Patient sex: F
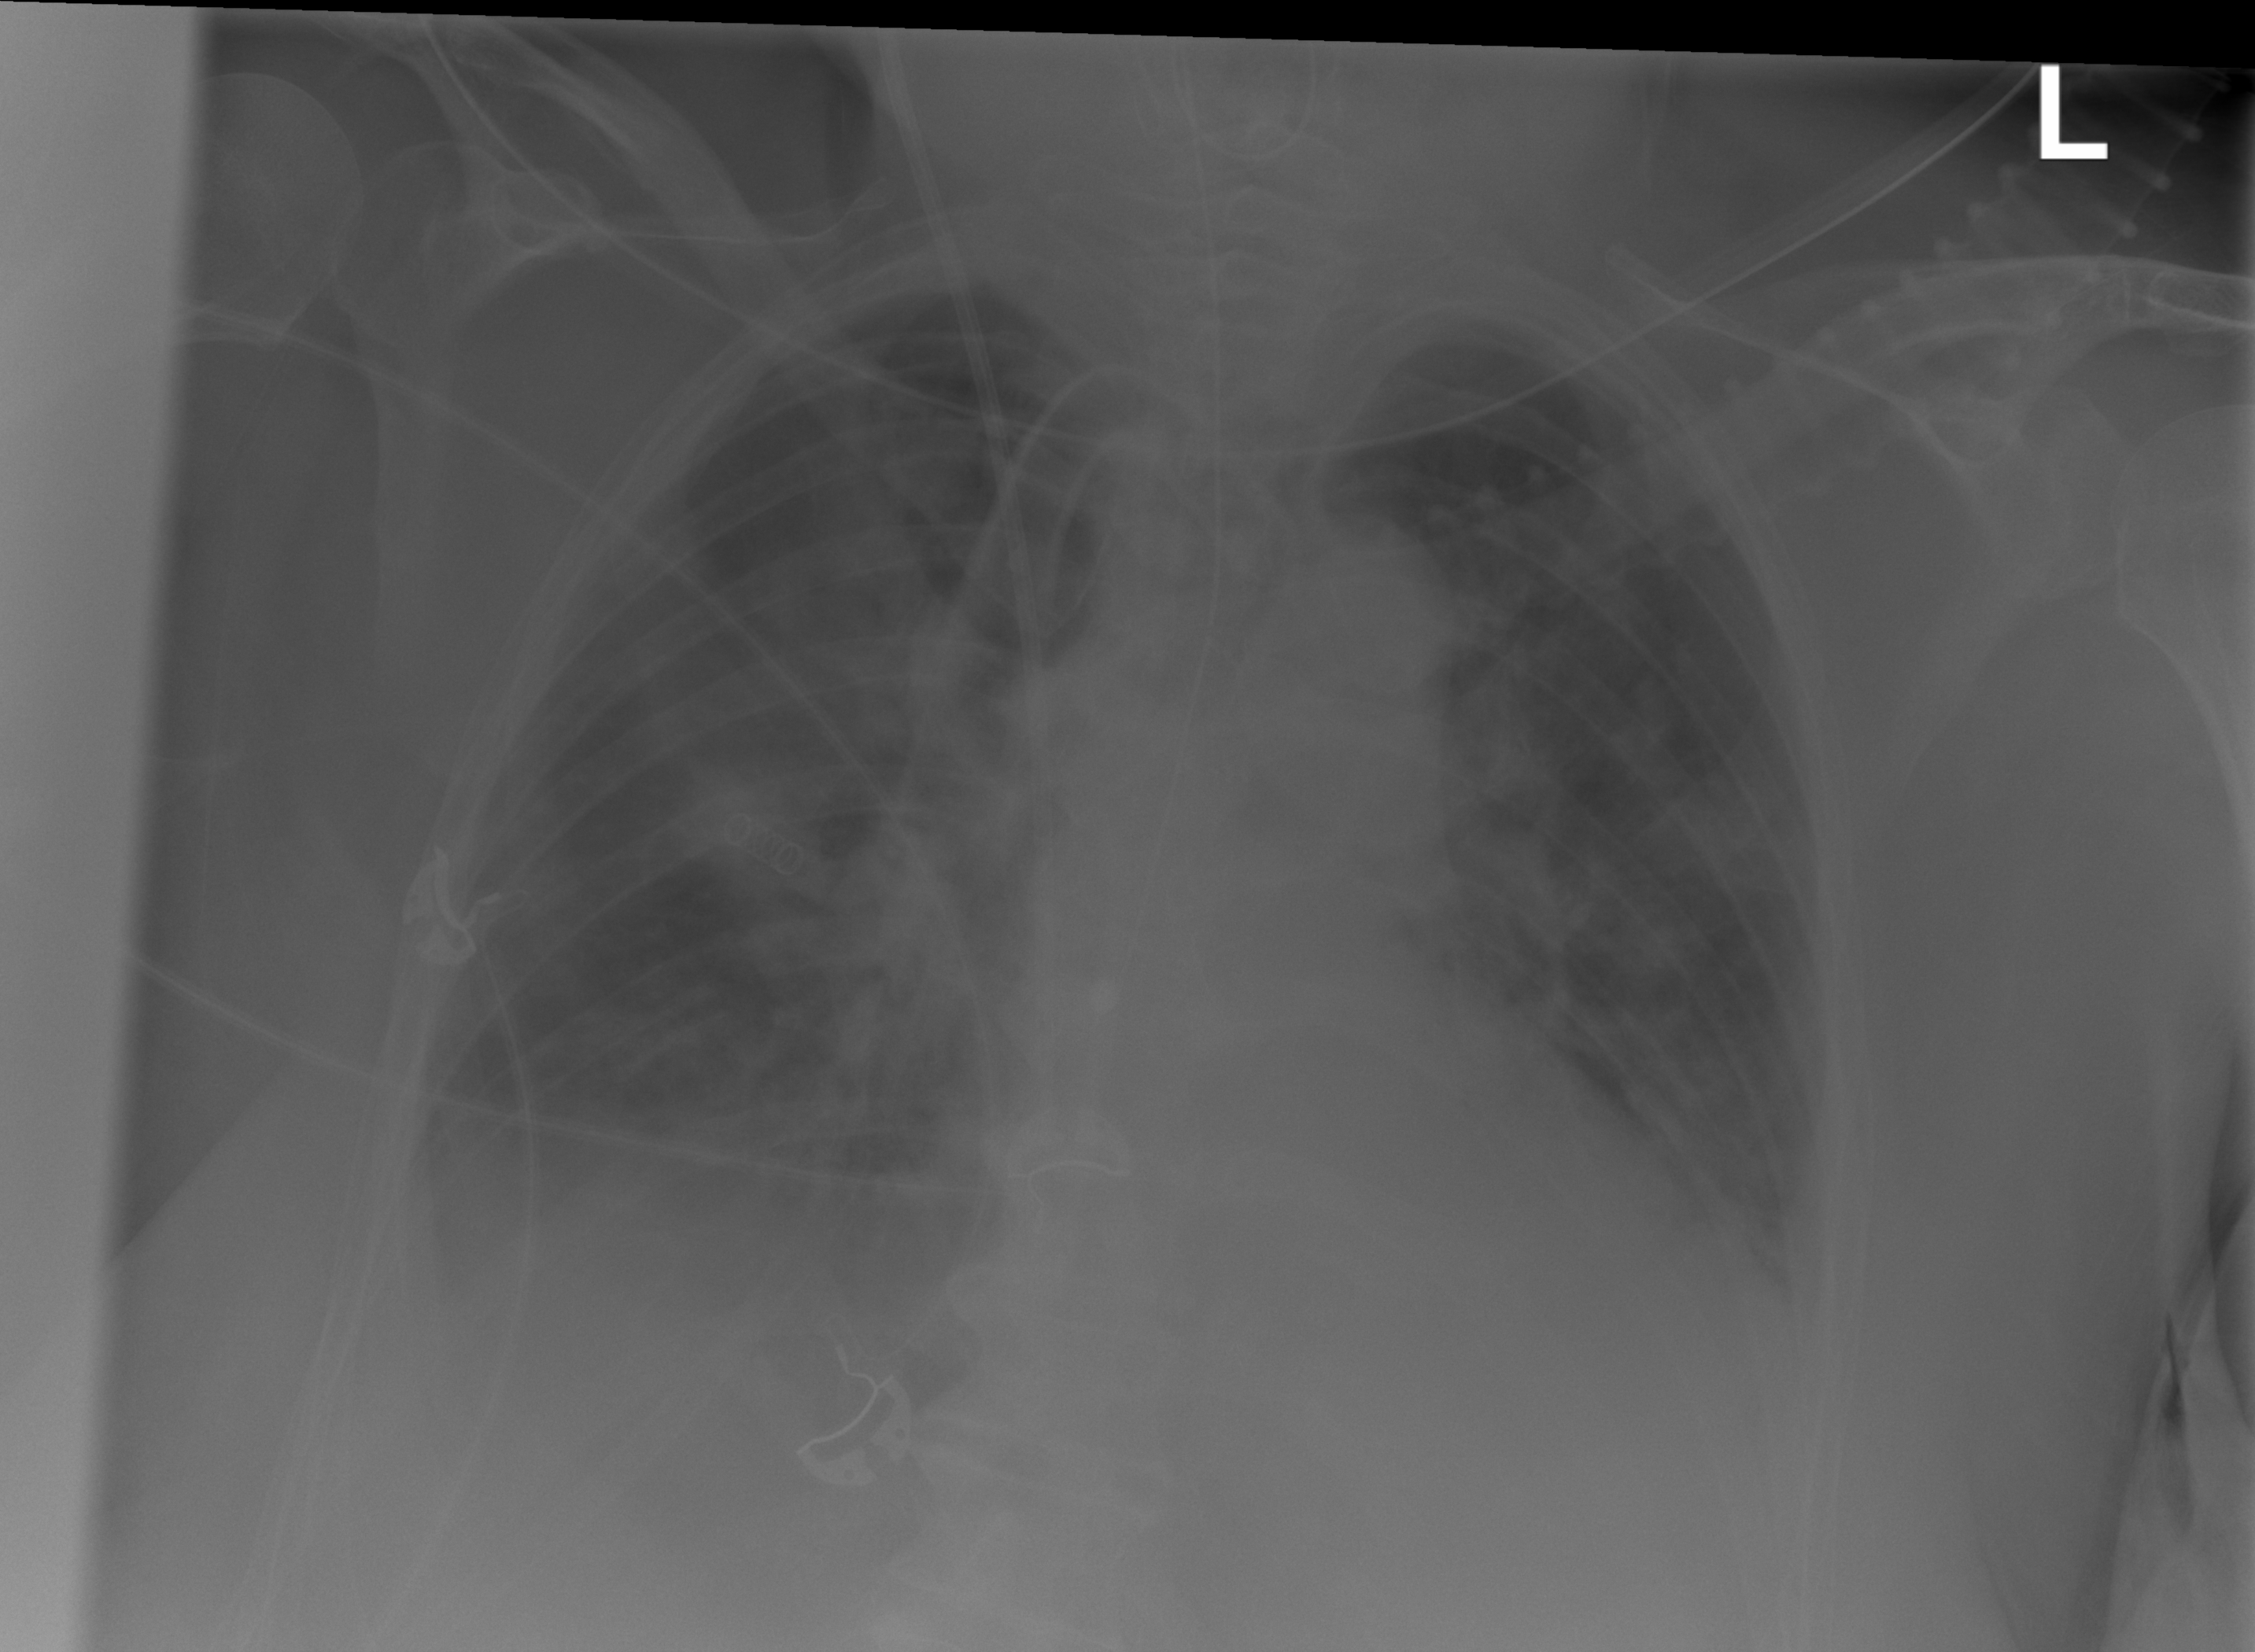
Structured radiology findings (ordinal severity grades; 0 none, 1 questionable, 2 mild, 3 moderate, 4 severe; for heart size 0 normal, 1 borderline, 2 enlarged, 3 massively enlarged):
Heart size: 2
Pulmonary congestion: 2
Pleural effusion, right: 0
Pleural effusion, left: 2
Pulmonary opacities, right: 2
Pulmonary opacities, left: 0
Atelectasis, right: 0
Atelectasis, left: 2